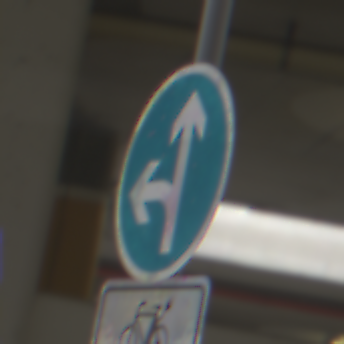
Verkehrszeichen: VorgeschriebeneFahrtrichtungGeradeausOderLinks
Zusatzzeichen unten: EinspurigeFahrzeugeFrei6
Umgebung: Roofed, Urban
Tageszeit: Midday
Wetter: Overcast
Licht: Artificial
Jahreszeit: NotSpecified
Kontrast: MediumContrast